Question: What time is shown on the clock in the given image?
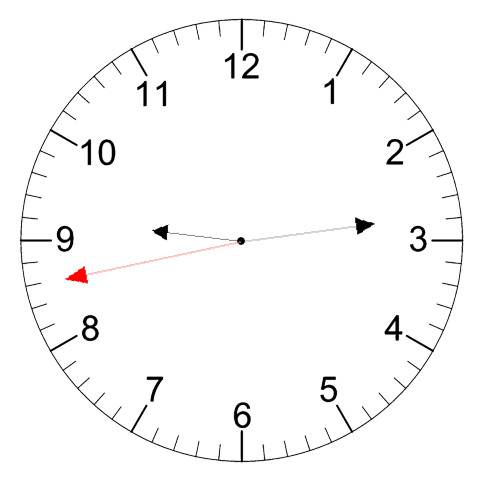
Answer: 09:13:43